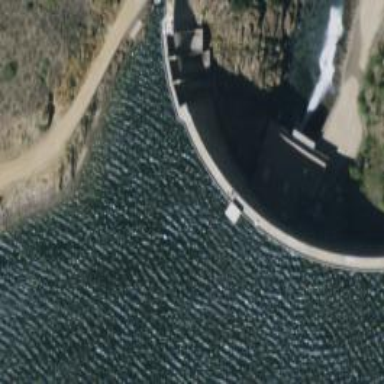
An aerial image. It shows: Dam across waterway.